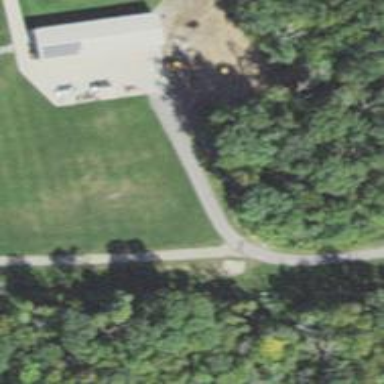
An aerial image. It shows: Residential driveway serving as service road.